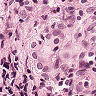
Metastatic tissue present: yes